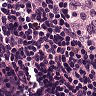
Metastatic tissue present: no